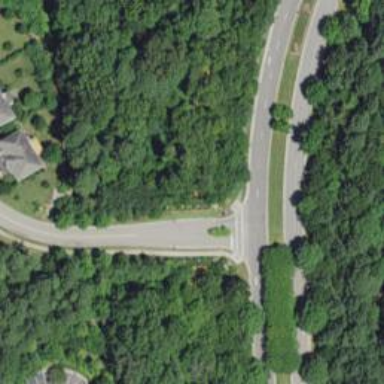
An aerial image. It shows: Residential road with asphalt surface and separate sidewalk.